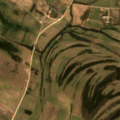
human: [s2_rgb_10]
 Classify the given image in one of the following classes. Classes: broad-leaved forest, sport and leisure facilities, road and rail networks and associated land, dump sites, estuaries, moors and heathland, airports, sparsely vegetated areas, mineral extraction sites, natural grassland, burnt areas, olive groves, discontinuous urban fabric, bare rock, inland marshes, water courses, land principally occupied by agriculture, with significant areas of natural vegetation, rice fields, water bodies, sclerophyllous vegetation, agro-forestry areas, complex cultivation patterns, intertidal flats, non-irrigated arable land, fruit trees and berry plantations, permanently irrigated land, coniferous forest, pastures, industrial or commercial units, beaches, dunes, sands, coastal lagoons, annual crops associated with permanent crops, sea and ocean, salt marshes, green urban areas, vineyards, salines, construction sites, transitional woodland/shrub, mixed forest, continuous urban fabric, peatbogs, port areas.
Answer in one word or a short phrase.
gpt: non-irrigated arable land, pastures, complex cultivation patterns, land principally occupied by agriculture, with significant areas of natural vegetation